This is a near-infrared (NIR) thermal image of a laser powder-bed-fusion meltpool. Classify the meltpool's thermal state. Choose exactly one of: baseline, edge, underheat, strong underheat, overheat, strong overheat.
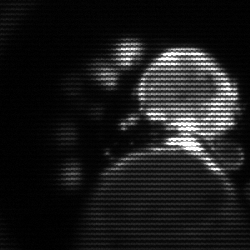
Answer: baseline